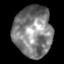
Tissue: skin
Cell type: Epithelial cells
Senescence score: 0.2845
Nuclear area (px): 1905
Mean DAPI intensity: 127.027